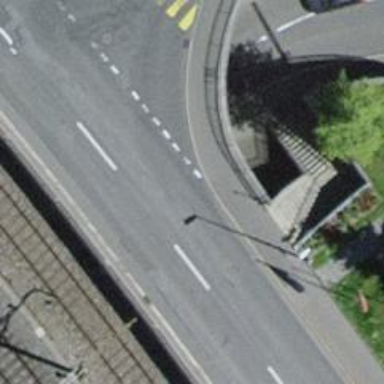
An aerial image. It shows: Sidewalk with asphalt surface passing through tunnel.